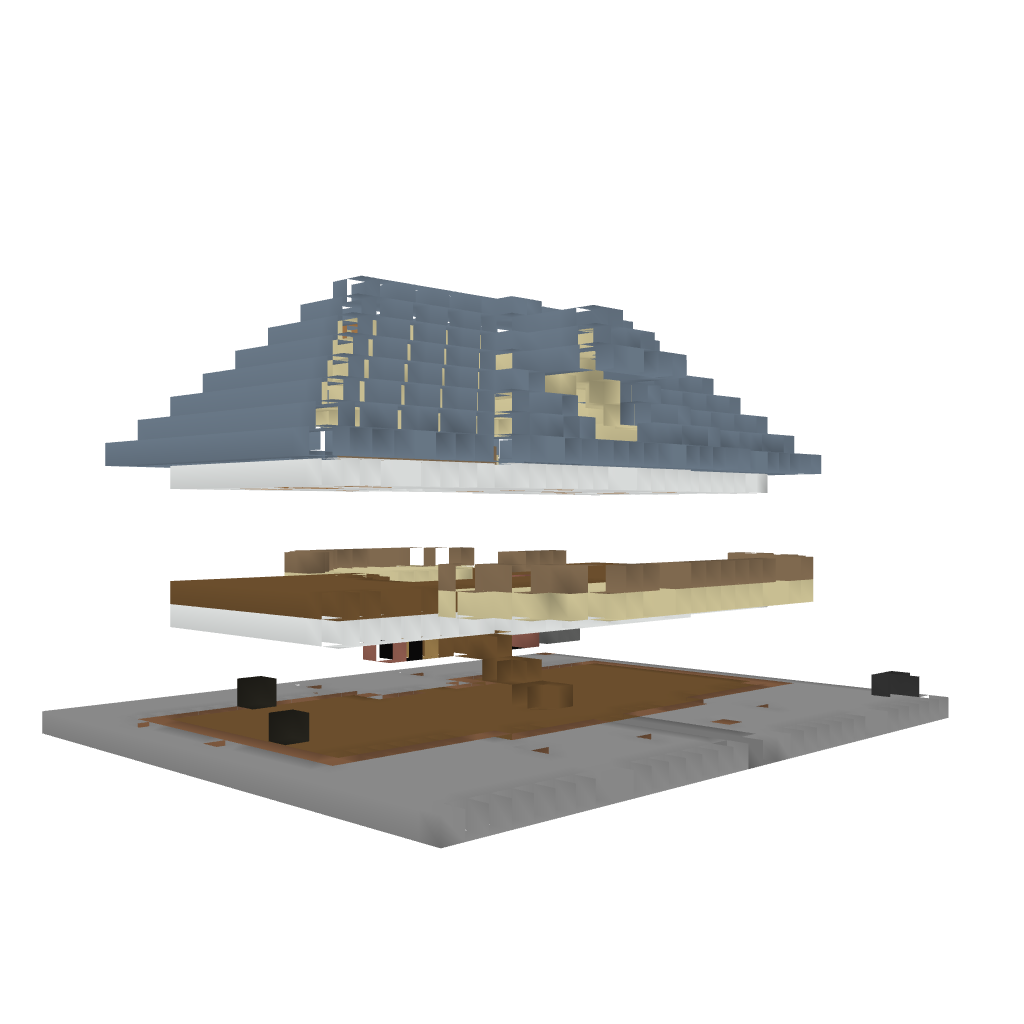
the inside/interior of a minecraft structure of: Lewis's House